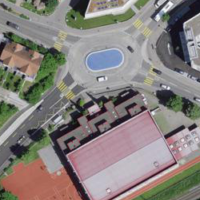
EUNIS habitat code: 54
Species observed at this site:
Tulipa sylvestris